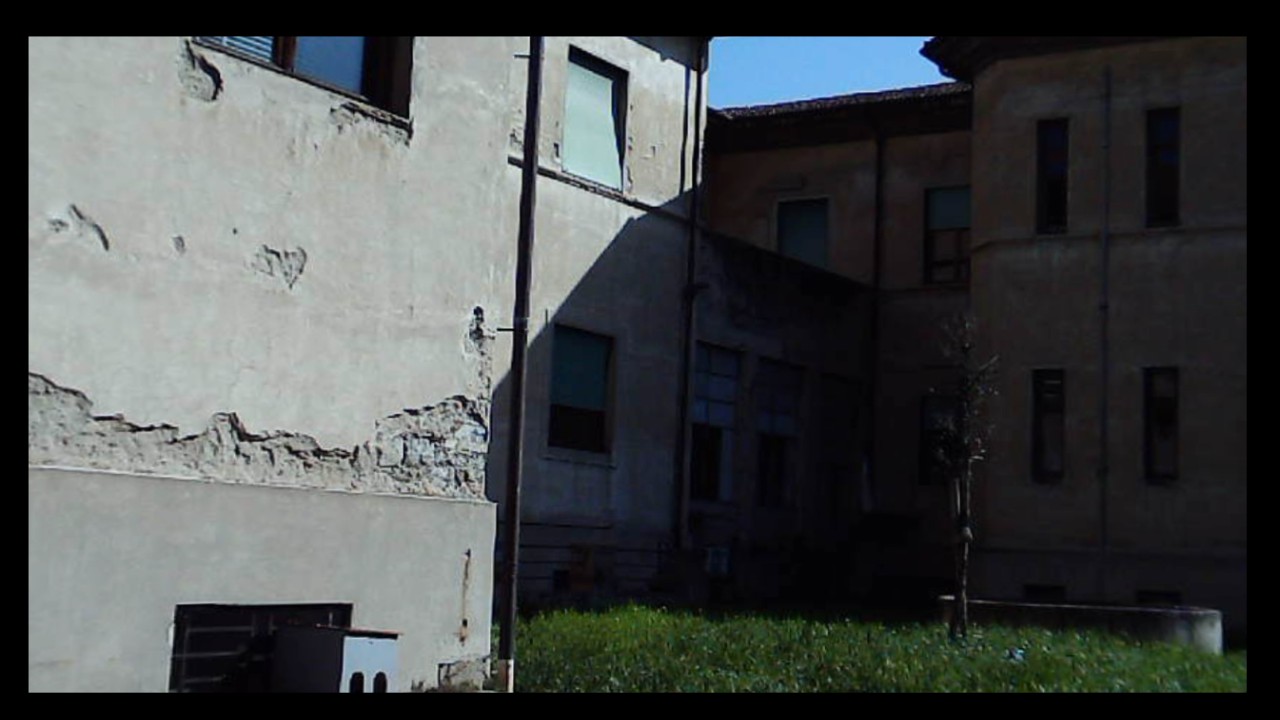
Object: Betafpv air75